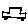
Label: car